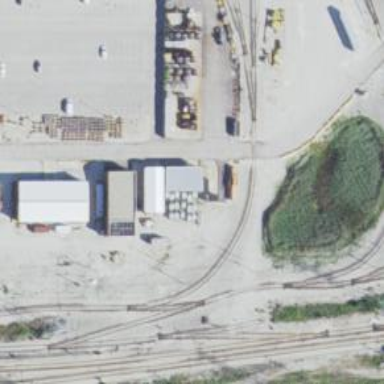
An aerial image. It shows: Electrified rail in service yard.